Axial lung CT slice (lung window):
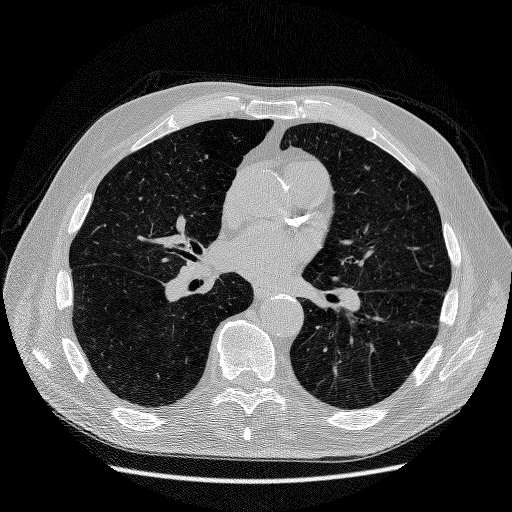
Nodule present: no